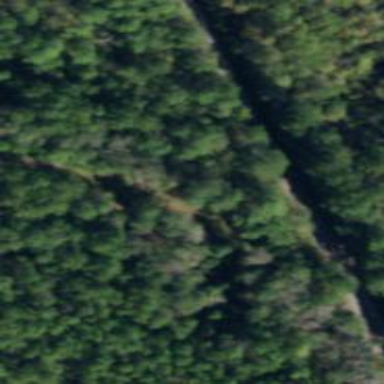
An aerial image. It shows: Abandoned railway spur.